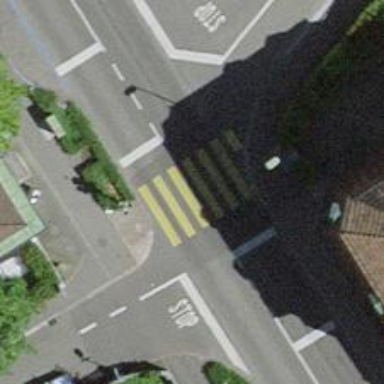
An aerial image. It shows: Unmarked crossing with zebra crossing reference.